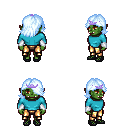
a pixel art fantasy rpg character, female body template, orc, green skin, teal long-sleeve shirt, gold greaves, white cyan swoop hairstyle, purple tiara, white cloth bracers, ghillies, four views (front, back, left, right), 2x2 character sprite sheet, small pixel art, hard edges, no anti-aliasing